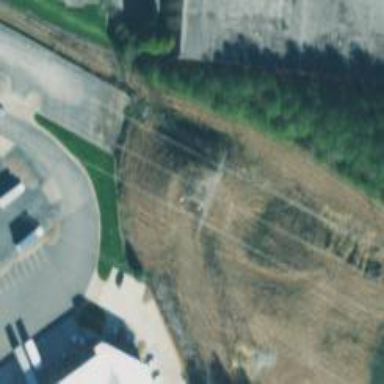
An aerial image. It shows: Lattice structure tower used for power transmission.